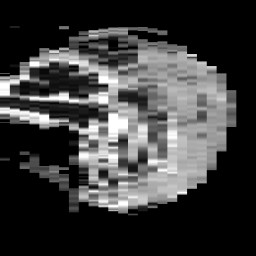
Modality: ADC
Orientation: sagittal
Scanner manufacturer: philips
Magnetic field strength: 3 T
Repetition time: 4.107 s
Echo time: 0.06039 s